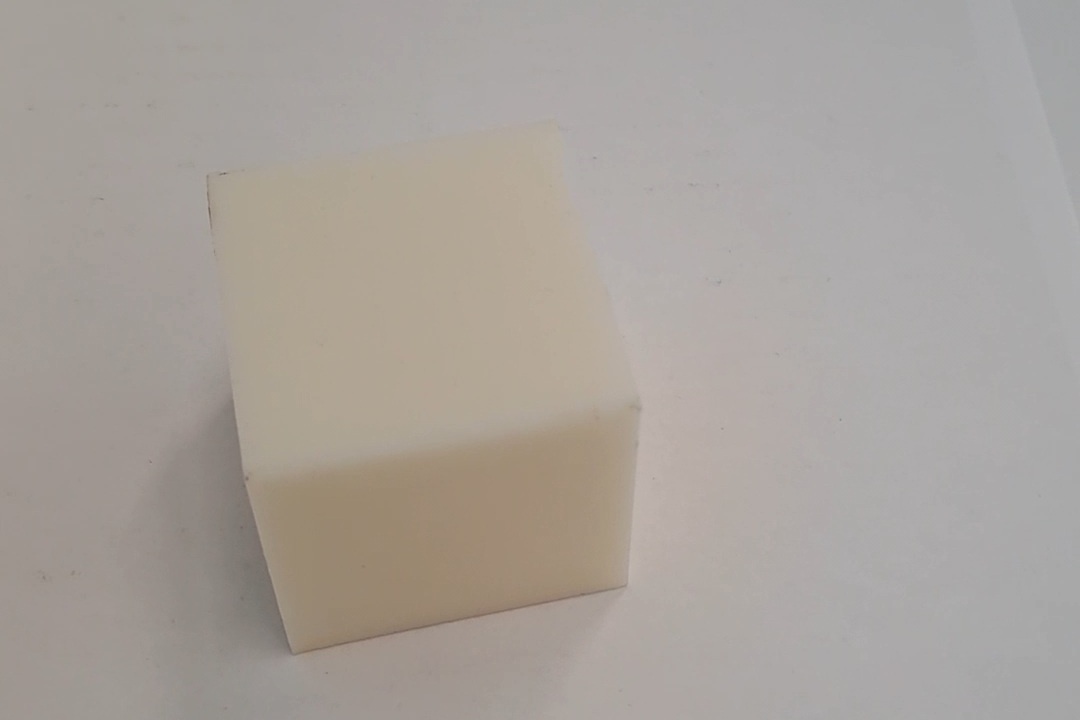
Label: Cuboid